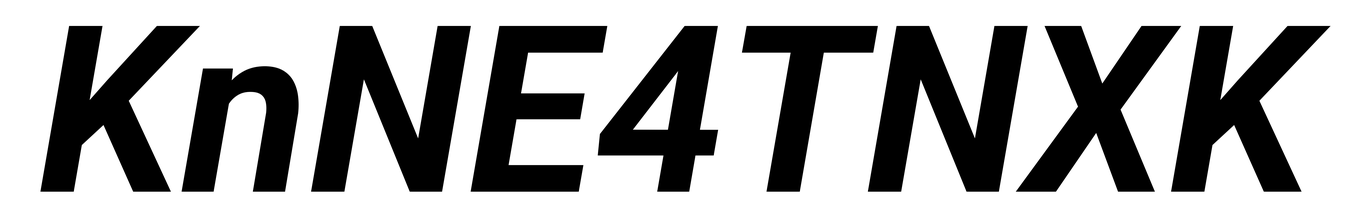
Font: Roboto-Italic_Bold_Italic